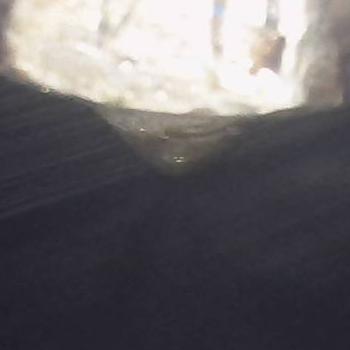
Flow rate: 44%